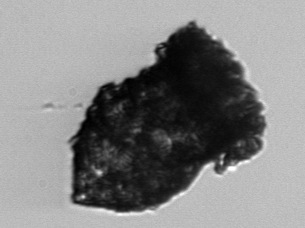
Label: Stenosemella_pacifica